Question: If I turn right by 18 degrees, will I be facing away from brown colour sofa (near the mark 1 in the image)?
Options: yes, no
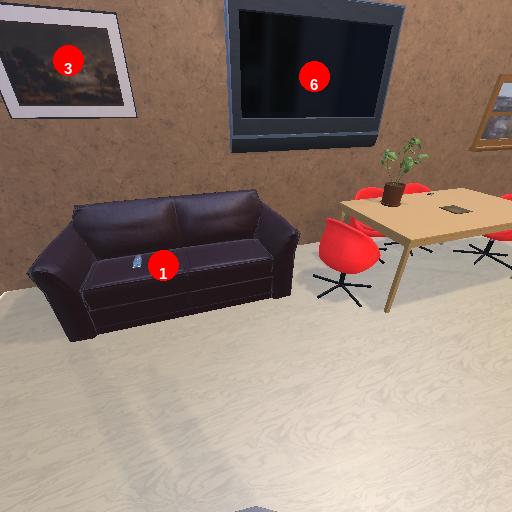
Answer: yes